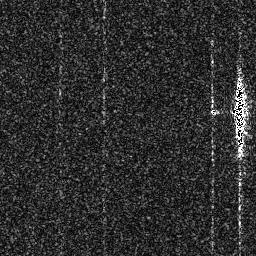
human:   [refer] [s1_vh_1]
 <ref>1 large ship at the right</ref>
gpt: <box>[[88, 28, 97, 60, 0]]</box>